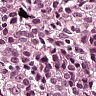
Metastatic tissue present: yes